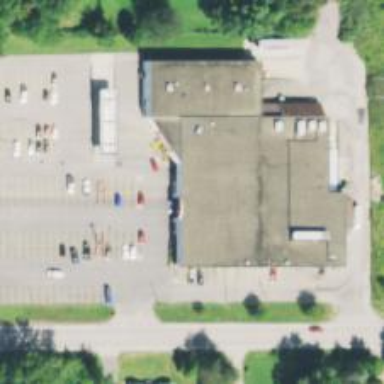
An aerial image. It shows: Supermarket.